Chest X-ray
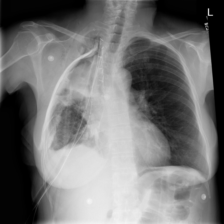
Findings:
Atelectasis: negative
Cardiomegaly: negative
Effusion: negative
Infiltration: negative
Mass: negative
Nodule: negative
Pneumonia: negative
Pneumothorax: negative
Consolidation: negative
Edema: negative
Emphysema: negative
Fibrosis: negative
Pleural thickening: negative
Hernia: negative